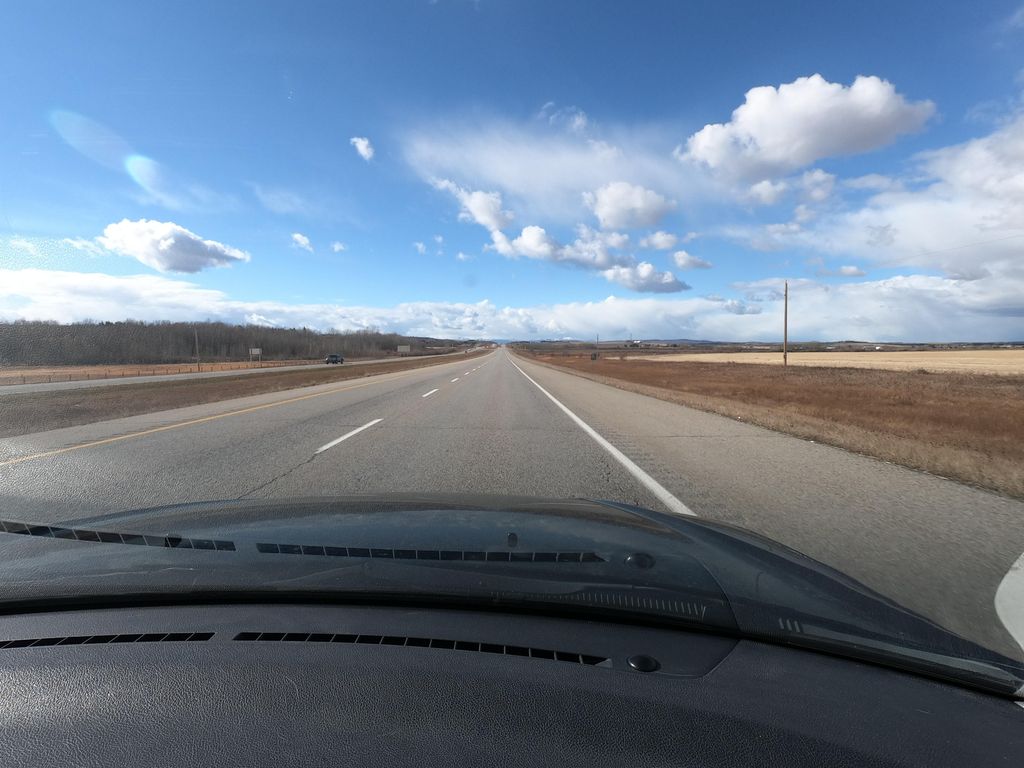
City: calgary